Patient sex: M
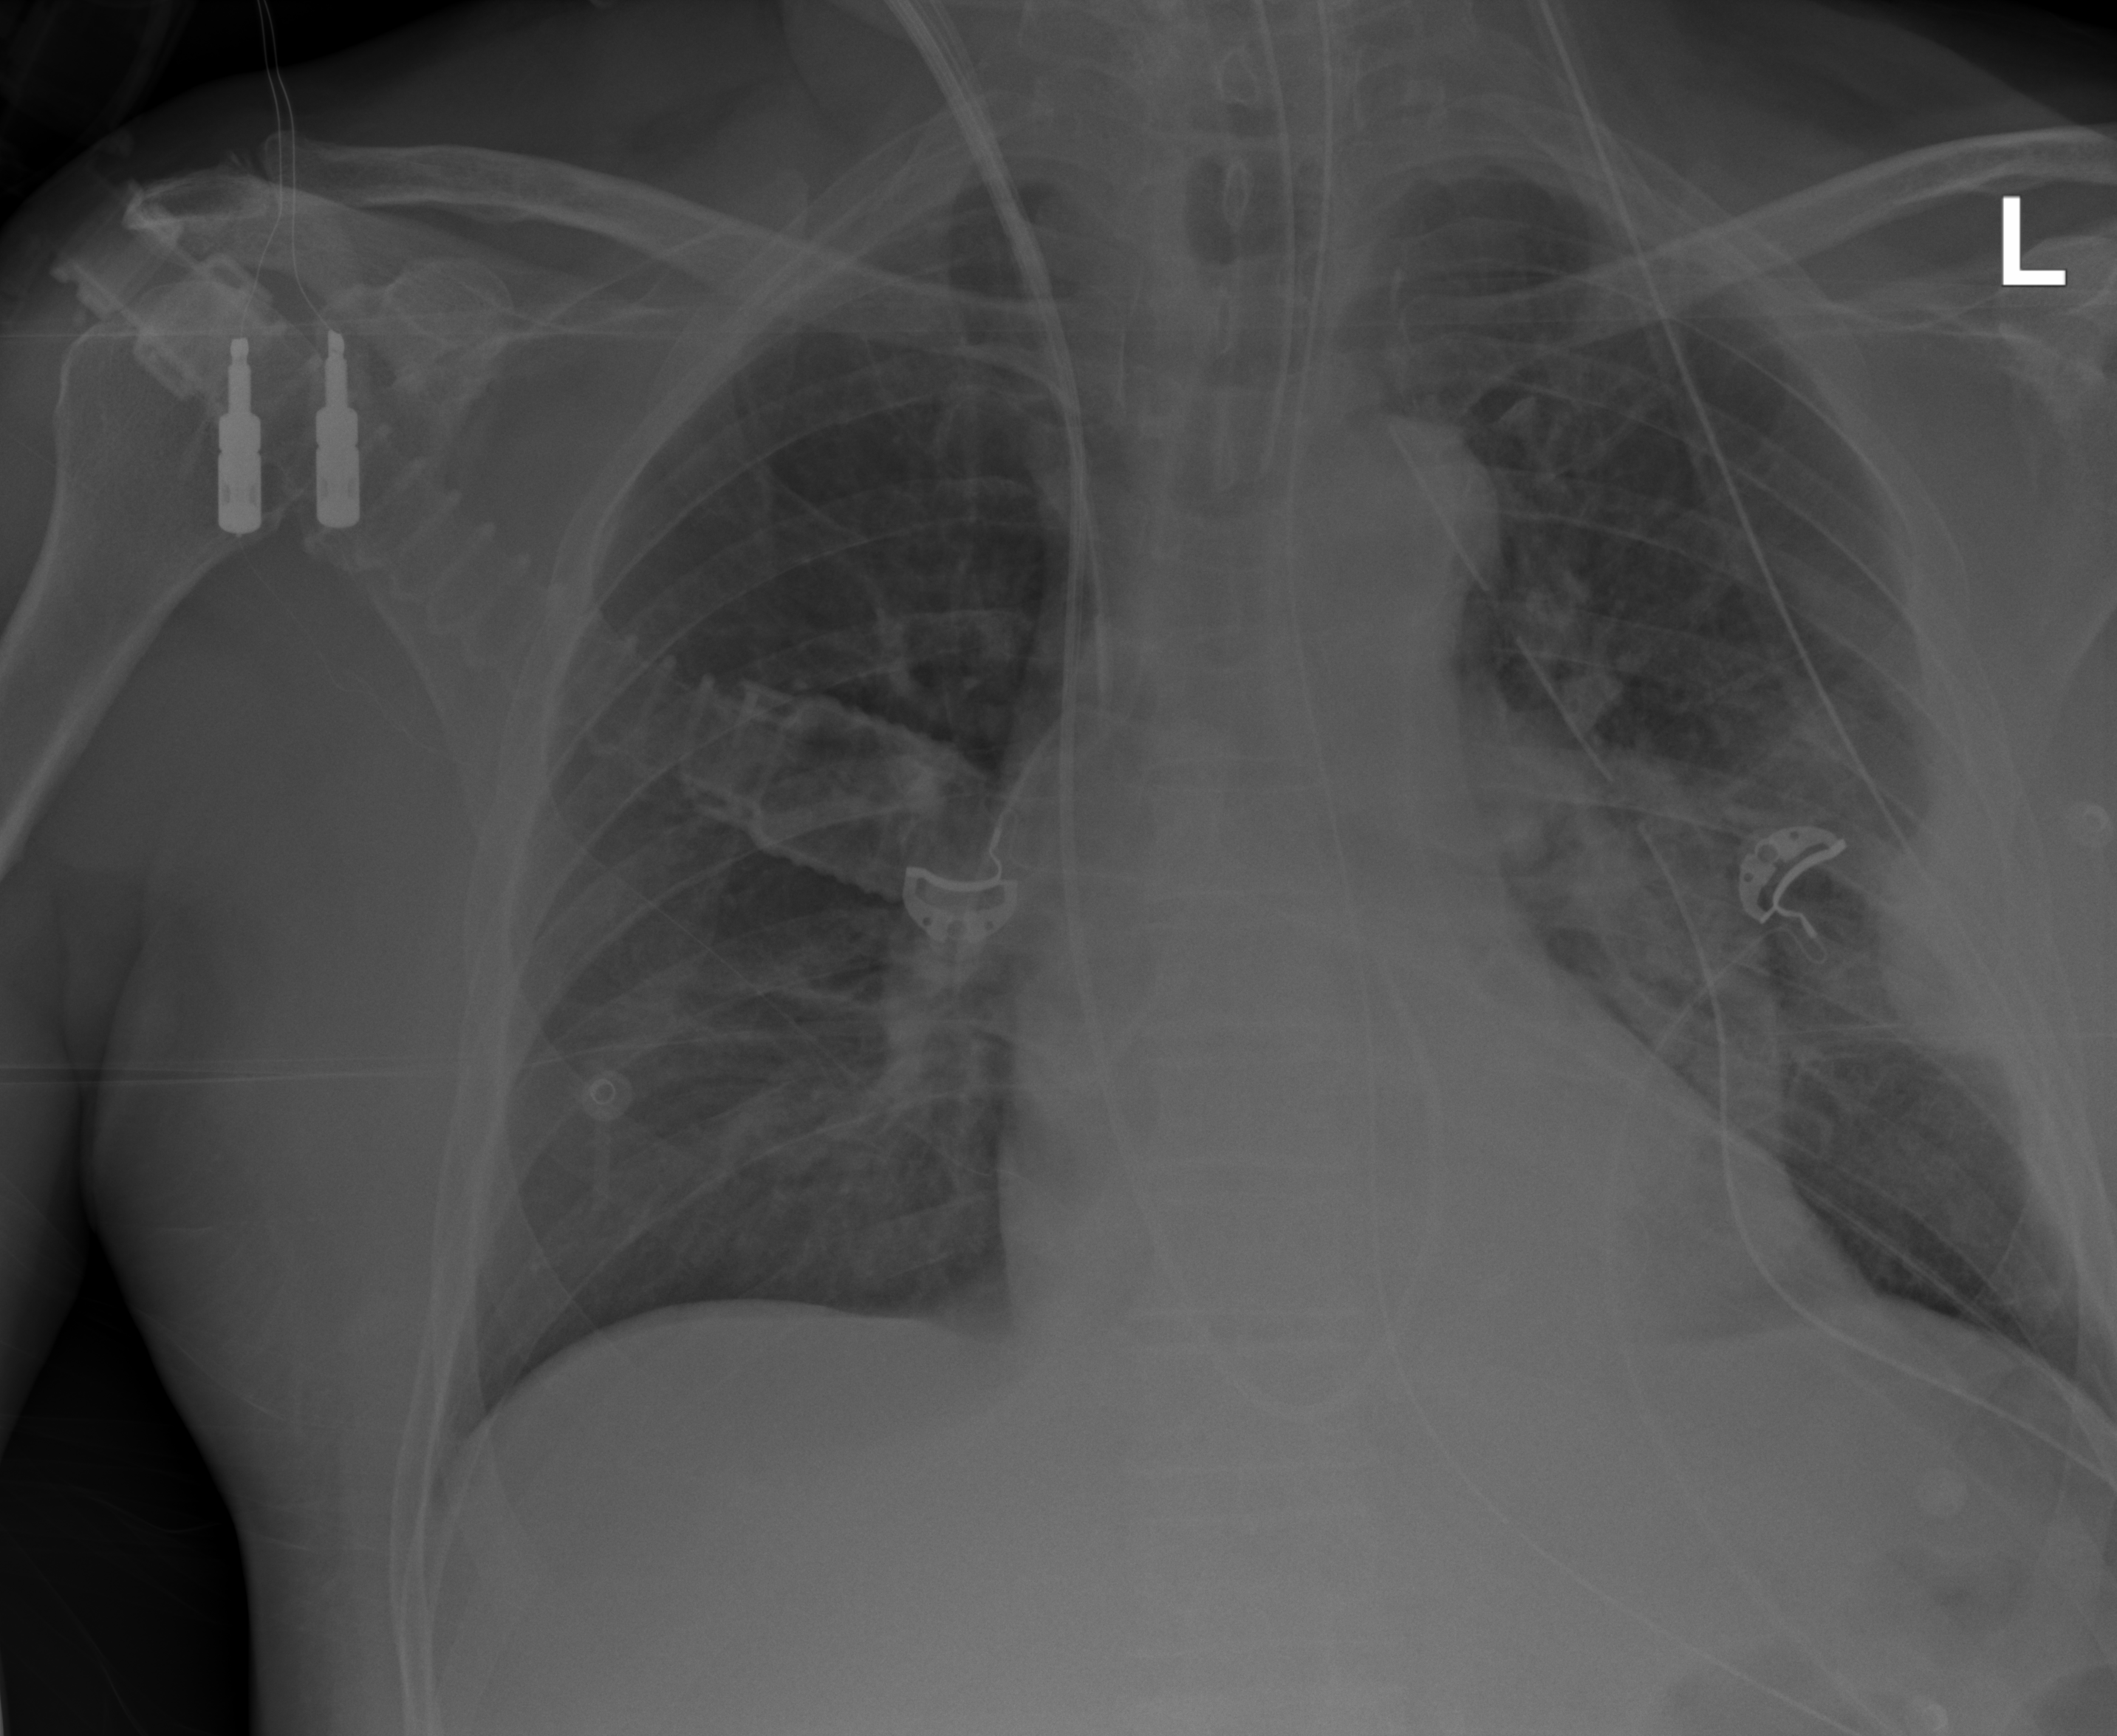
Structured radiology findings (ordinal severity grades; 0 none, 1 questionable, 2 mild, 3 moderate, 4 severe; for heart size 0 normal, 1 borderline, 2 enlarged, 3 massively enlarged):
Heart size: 0
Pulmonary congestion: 2
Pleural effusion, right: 0
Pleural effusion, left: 0
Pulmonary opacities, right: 2
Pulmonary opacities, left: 2
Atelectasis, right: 2
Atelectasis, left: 2